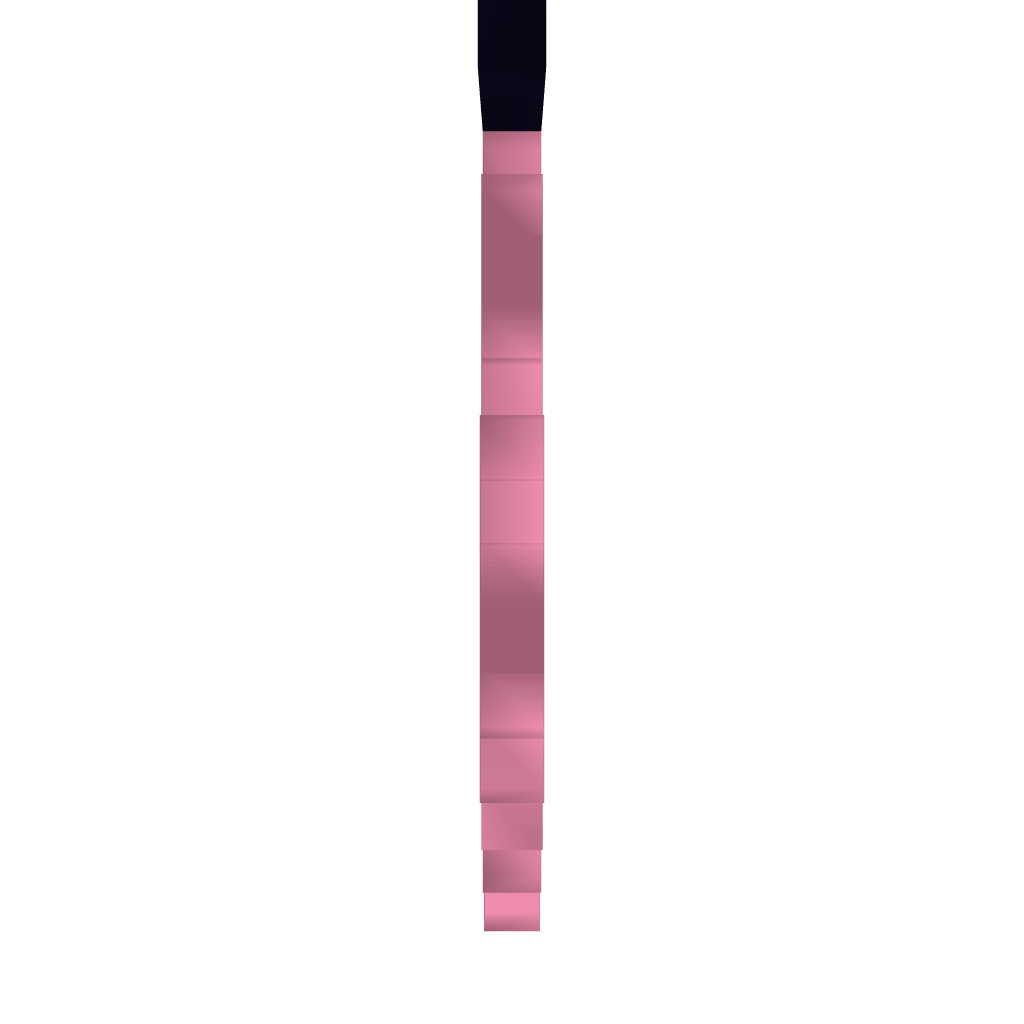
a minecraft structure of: Bats from Castlevania 1